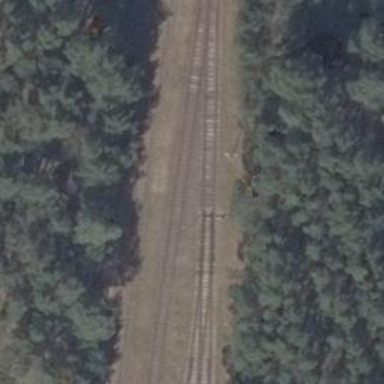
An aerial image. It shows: Railway switch with the turnout side on the right.